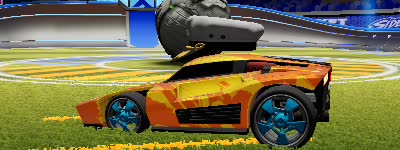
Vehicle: breakout